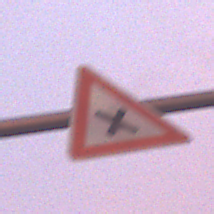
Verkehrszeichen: KreuzungOderEinmuendung
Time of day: SunriseSunset
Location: Outdoor (Urban)
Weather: PartlyCloudy
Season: NotSpecified
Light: Natural